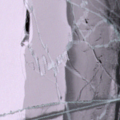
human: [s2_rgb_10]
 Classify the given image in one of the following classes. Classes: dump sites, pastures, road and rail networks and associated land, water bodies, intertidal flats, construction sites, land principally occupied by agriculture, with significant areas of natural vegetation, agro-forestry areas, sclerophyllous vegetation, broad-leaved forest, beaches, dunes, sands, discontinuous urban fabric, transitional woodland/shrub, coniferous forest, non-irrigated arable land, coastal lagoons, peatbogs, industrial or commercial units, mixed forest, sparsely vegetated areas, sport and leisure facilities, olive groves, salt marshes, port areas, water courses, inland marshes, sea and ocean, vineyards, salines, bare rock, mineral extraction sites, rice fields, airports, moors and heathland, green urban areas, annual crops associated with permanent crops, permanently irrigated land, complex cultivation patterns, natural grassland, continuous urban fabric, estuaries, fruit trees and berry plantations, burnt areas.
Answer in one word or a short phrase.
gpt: sea and ocean